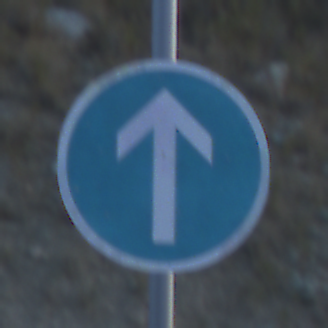
Verkehrszeichen: VorgeschriebeneFahrtrichtungGeradeaus
Umgebung: Outdoor, RoadRail
Tageszeit: SunriseSunset
Wetter: Clear
Licht: Natural
Jahreszeit: NotSpecified
Kontrast: LowContrast